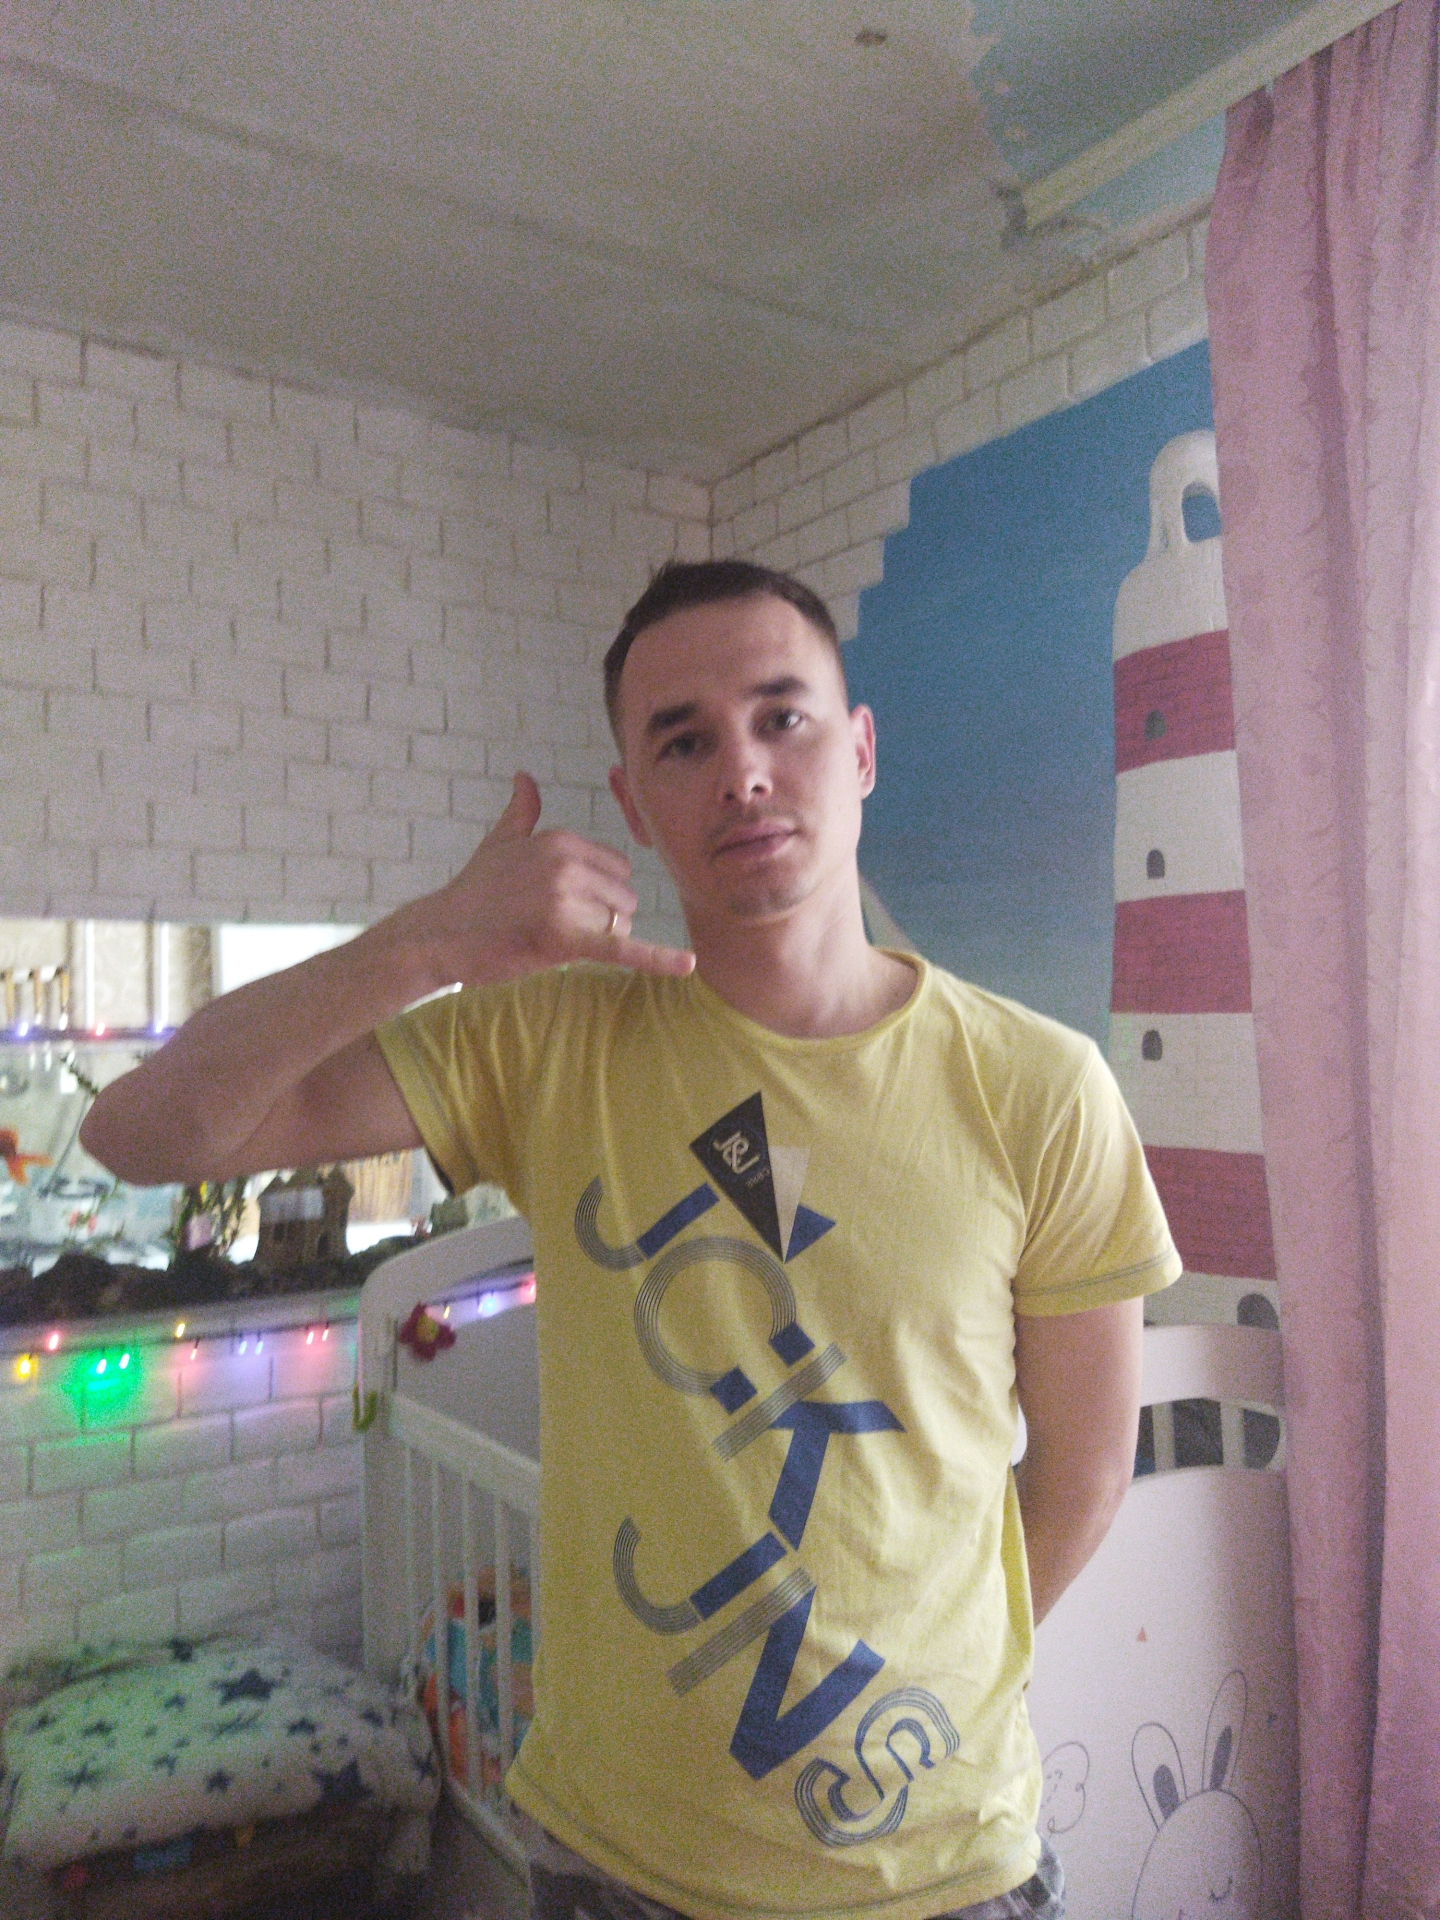
Label: noise